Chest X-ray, AP view. Patient: 72 years old, sex F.
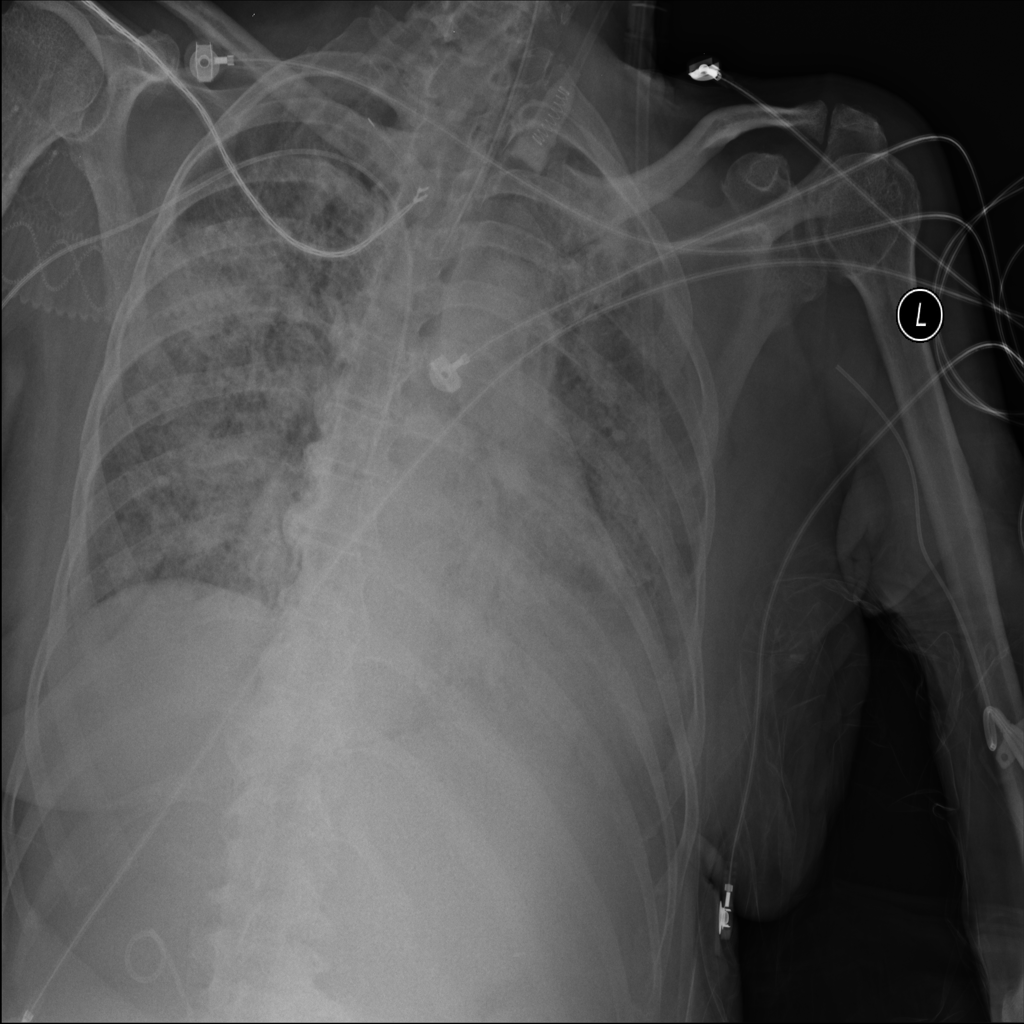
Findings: Consolidation, Infiltration